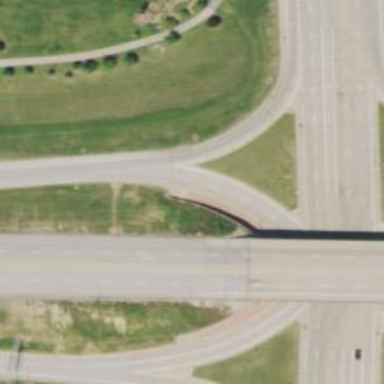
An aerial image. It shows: Primary link highway.